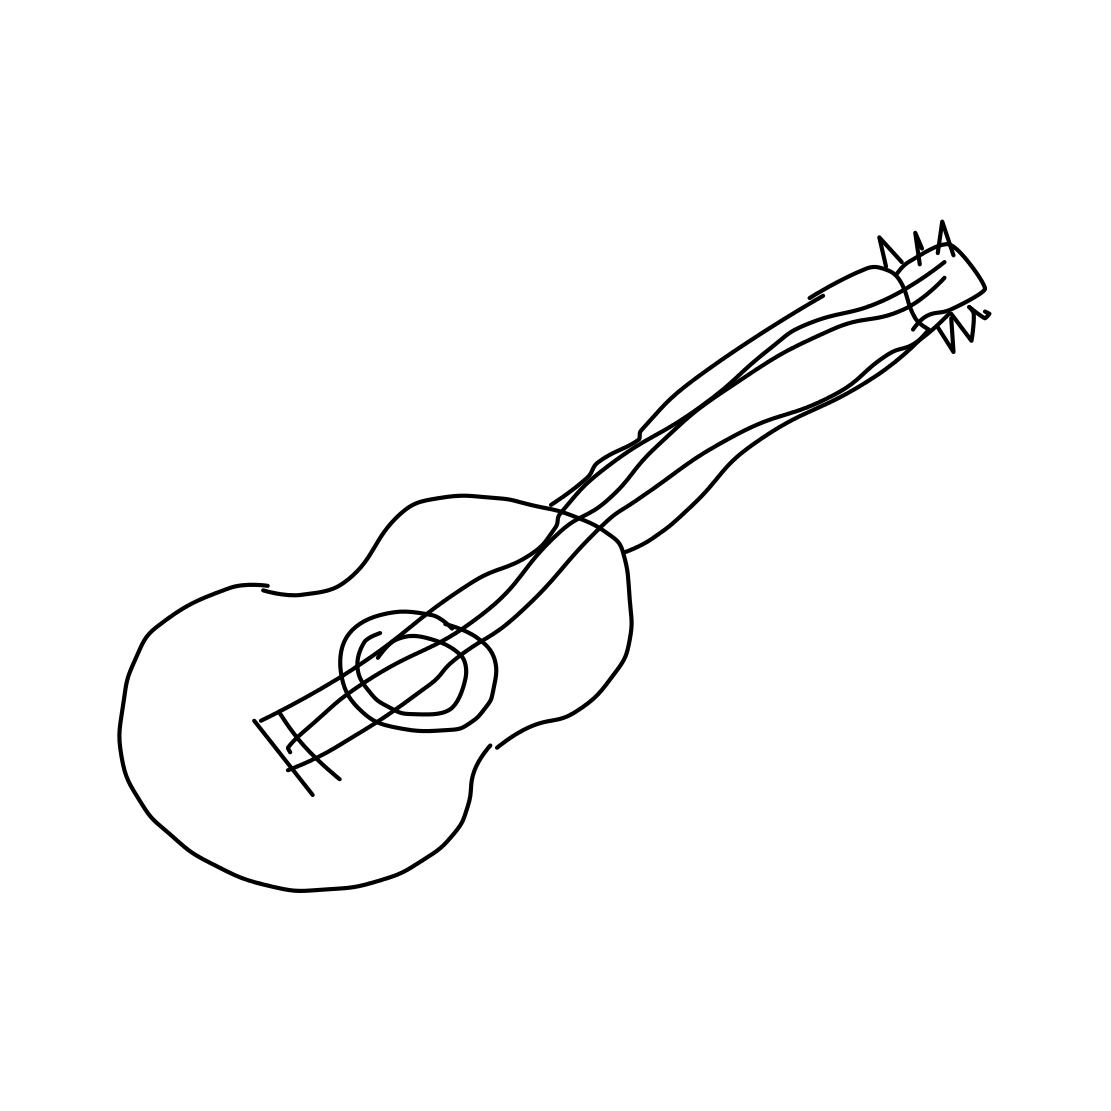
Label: guitar